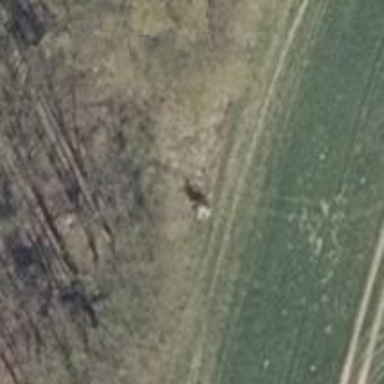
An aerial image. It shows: Hunting stand.